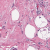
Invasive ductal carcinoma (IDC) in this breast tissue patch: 0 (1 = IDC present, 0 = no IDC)